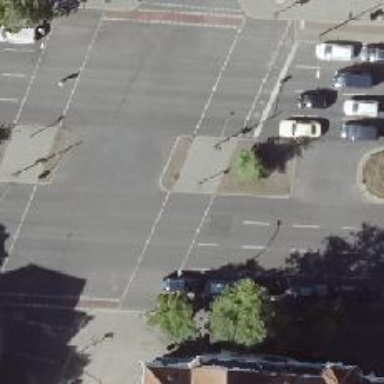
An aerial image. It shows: Footway that serves as traffic island.